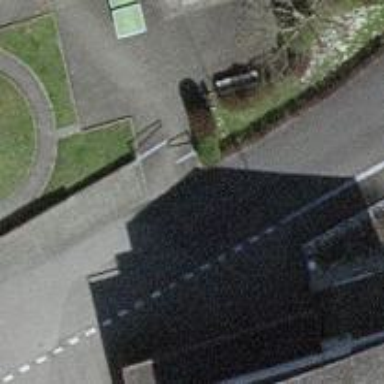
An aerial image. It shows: Cycle barrier.